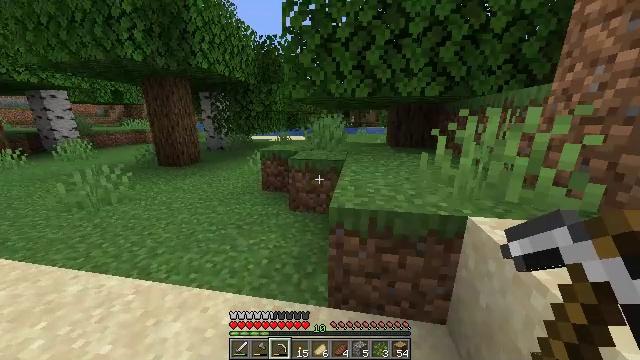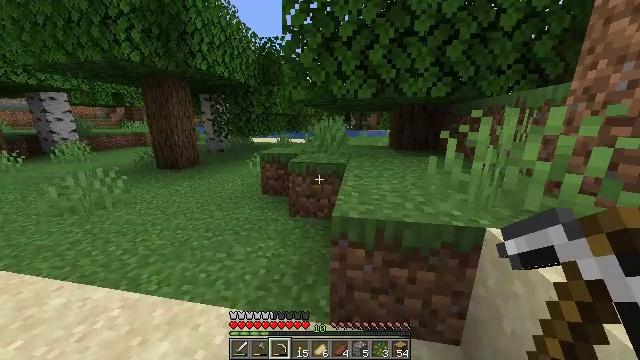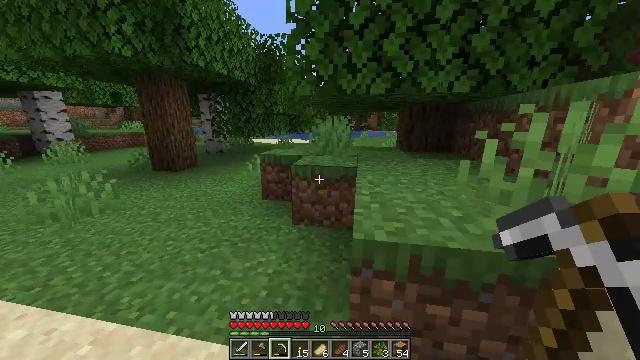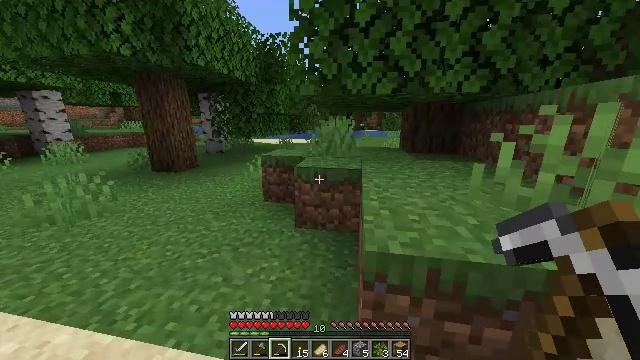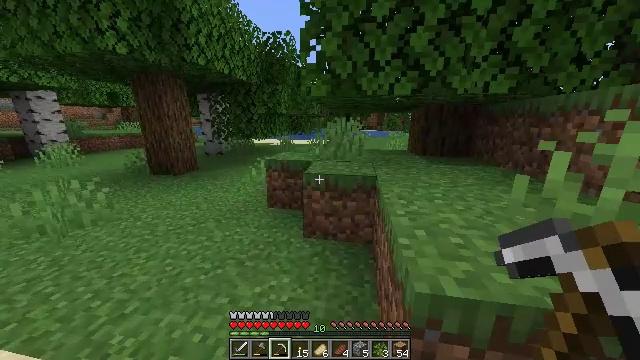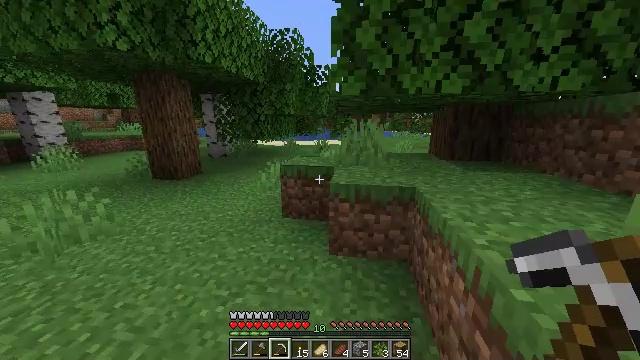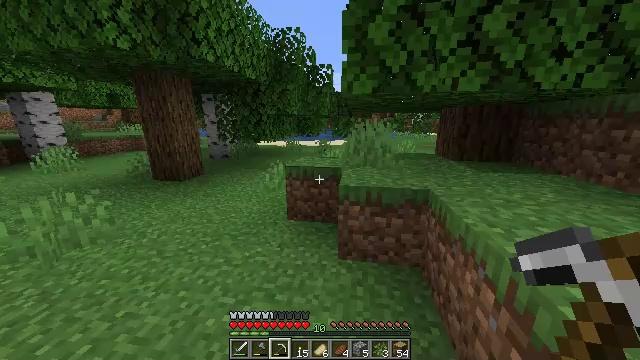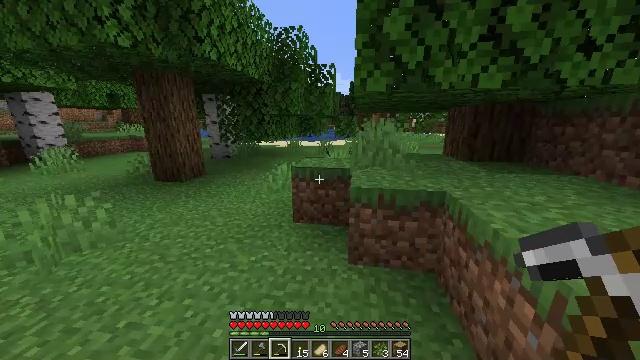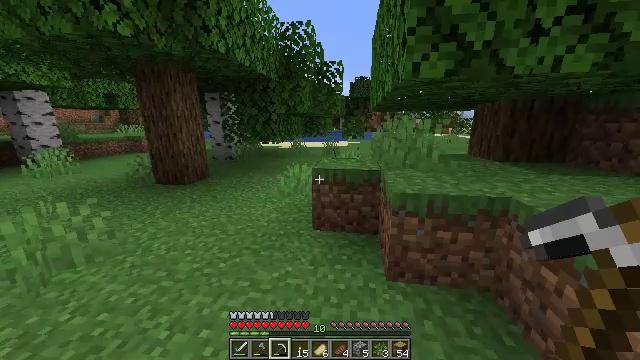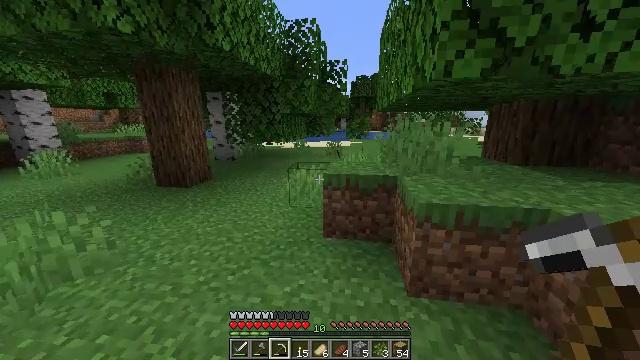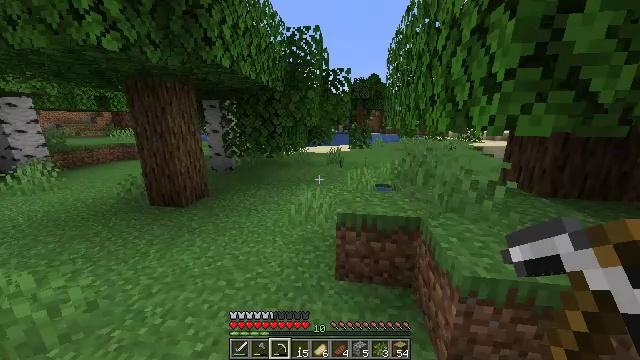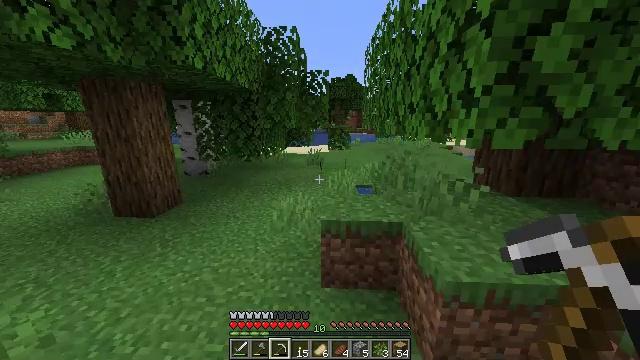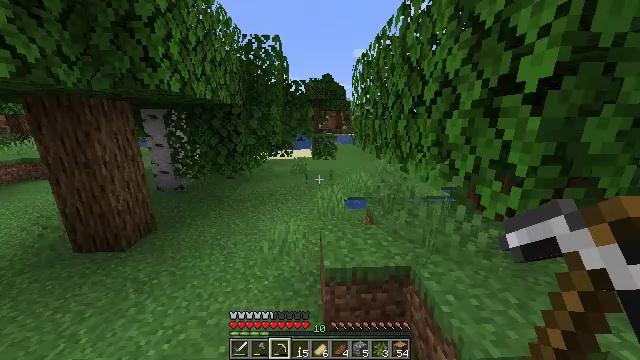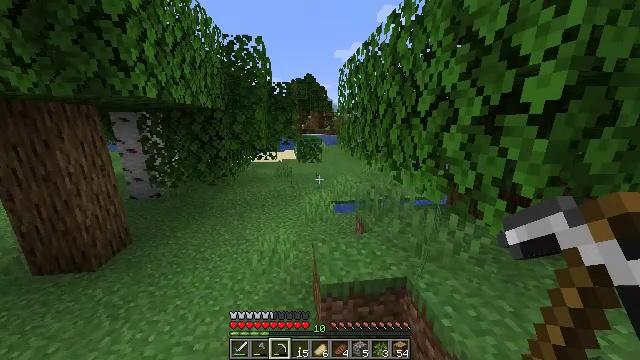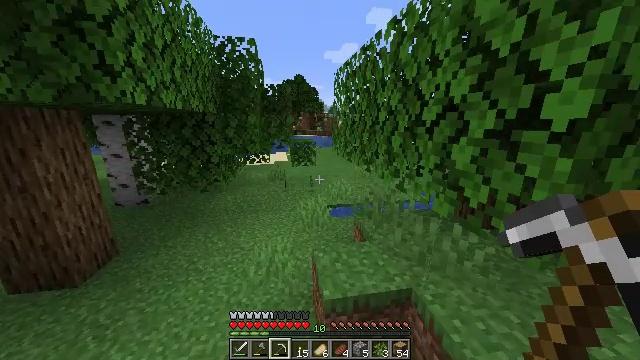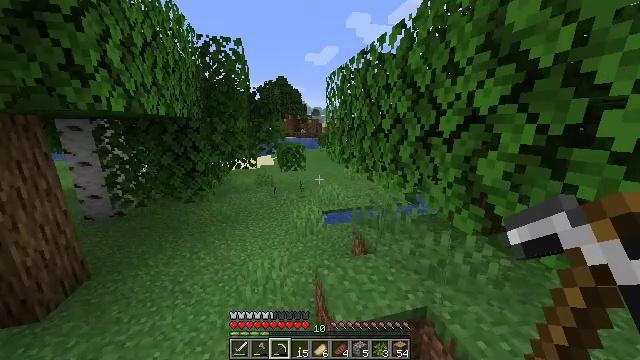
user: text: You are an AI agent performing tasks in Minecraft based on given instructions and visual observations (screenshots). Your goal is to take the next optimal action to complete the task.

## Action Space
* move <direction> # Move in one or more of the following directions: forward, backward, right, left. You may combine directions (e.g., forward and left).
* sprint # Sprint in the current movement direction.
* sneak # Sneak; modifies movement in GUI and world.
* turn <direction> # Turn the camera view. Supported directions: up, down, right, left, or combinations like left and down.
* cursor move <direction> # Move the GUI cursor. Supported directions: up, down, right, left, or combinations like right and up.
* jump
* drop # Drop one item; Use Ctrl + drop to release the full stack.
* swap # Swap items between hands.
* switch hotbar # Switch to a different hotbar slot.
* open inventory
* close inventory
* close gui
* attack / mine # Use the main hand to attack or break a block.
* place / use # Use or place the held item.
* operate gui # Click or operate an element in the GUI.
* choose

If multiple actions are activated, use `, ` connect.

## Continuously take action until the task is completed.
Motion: motion action
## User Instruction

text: Open a furnace and craft cooked mutton.
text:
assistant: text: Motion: move forward, sprint
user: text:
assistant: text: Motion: move forward and move left, sprint
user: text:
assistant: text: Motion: move forward and move left, sprint
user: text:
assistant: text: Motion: move forward and move left, sprint
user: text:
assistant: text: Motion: move forward and move left, sprint
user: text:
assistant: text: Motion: move forward and move left, sprint
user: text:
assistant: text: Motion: move forward and move left, sprint
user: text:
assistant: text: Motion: move forward and move left, sprint
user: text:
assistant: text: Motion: move forward and move left, sprint
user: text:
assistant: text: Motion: move forward and move left, sprint, jump
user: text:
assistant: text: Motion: move forward and move left, sprint, turn right, jump
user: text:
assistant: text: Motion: move forward and move left, sprint, turn right, jump
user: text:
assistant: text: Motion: move forward and move left, sprint, turn right, jump
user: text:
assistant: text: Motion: move forward and move left, sprint, turn right, jump
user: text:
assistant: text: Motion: move forward and move left, sprint, turn right, jump
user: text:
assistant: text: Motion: move forward and move left, sprint, turn right, jump
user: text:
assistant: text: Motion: move forward and move left, sprint, turn right and up, jump
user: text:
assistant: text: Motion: move forward and move left, sprint, turn right, jump
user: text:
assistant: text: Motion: move forward and move left, sprint, jump
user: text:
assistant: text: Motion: move forward and move left, sprint, jump
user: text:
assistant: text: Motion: move forward and move left, sprint, jump
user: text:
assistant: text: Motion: move forward and move left, sprint, jump
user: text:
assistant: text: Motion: move forward and move left, sprint, jump
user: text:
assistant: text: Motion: move forward, sprint, jump
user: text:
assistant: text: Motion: move forward, sprint, jump
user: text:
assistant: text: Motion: move forward, sprint, jump
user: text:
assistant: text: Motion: move forward, sprint, jump
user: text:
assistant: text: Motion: move forward, sprint, jump
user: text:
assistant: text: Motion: move forward, sprint, jump
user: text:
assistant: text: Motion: move forward, sprint, jump